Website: macys
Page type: customer-info-address
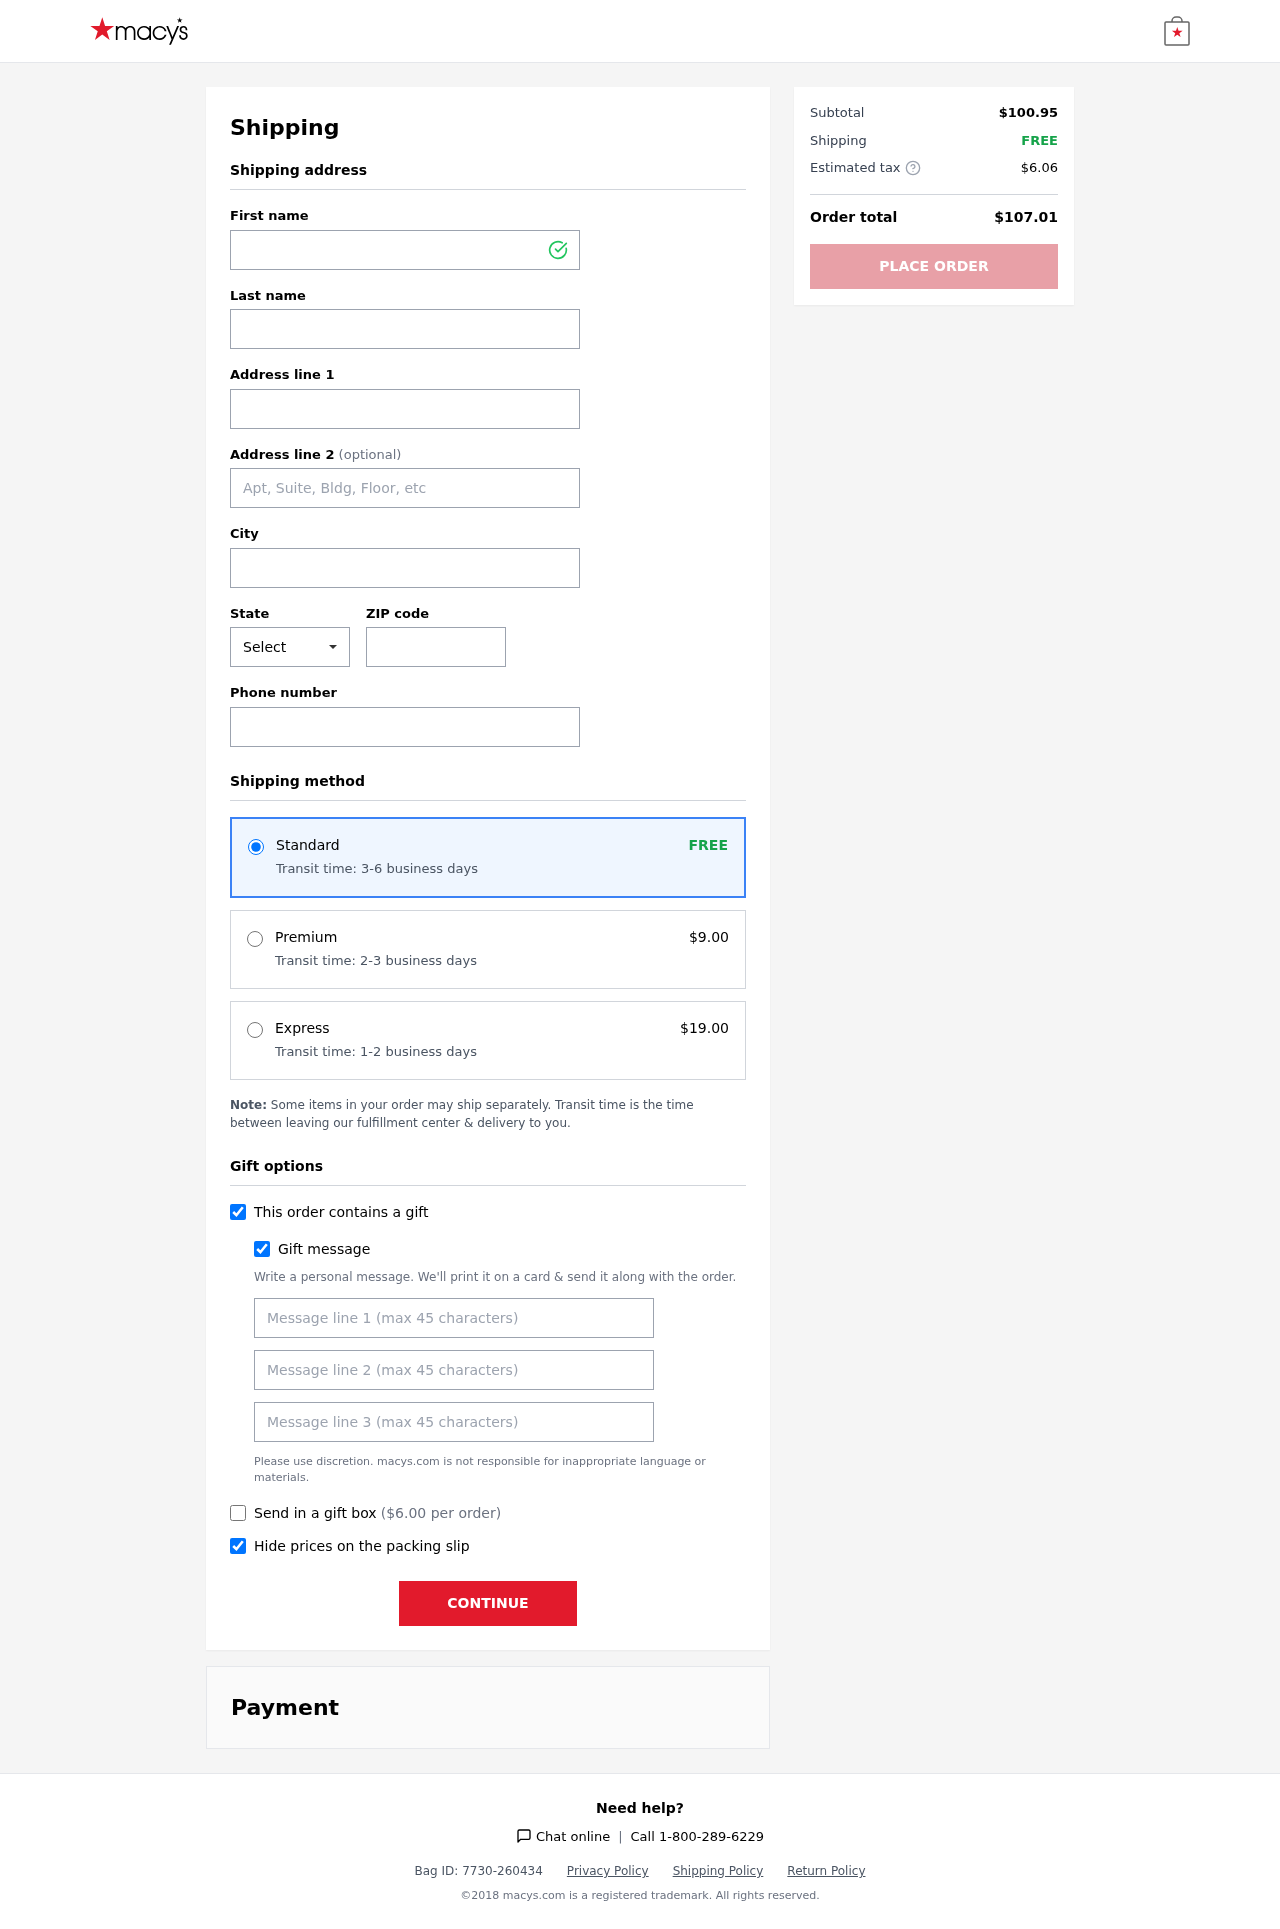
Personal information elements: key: PII_CITY
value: Michelleland
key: PII_FIRSTNAME
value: Jose
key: PII_GIFT_MESSAGE
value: Hey Tracy, I thought you’d love these cozy sheets to add a touch of elegance to your space. Wishing you restful nights and sweet dreams in your new home! Enjoy!  Jose
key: PII_LASTNAME
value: Vazquez
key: PII_PHONE
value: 9443882607
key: PII_POSTCODE
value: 15691
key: PII_STATE_ABBR
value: FM
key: PII_STREET
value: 725 Heather Vista
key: PII_STREET2
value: Suite 107
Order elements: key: ORDER_SHIPPING_STANDARD
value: FREE
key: ORDER_SHIPPING_STANDARD_TIME
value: Transit time: 3-6 business days
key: ORDER_SHIPPING_PREMIUM
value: $9.00
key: ORDER_SHIPPING_PREMIUM_TIME
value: Transit time: 2-3 business days
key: ORDER_SHIPPING_EXPRESS
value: $19.00
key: ORDER_SHIPPING_EXPRESS_TIME
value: Transit time: 1-2 business days
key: ORDER_GIFT_BOX_FEE
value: $6.00
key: ORDER_SUBTOTAL
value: $100.95
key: ORDER_SHIPPING_COST
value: FREE
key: ORDER_TAX
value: $6.06
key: ORDER_TOTAL
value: $107.01